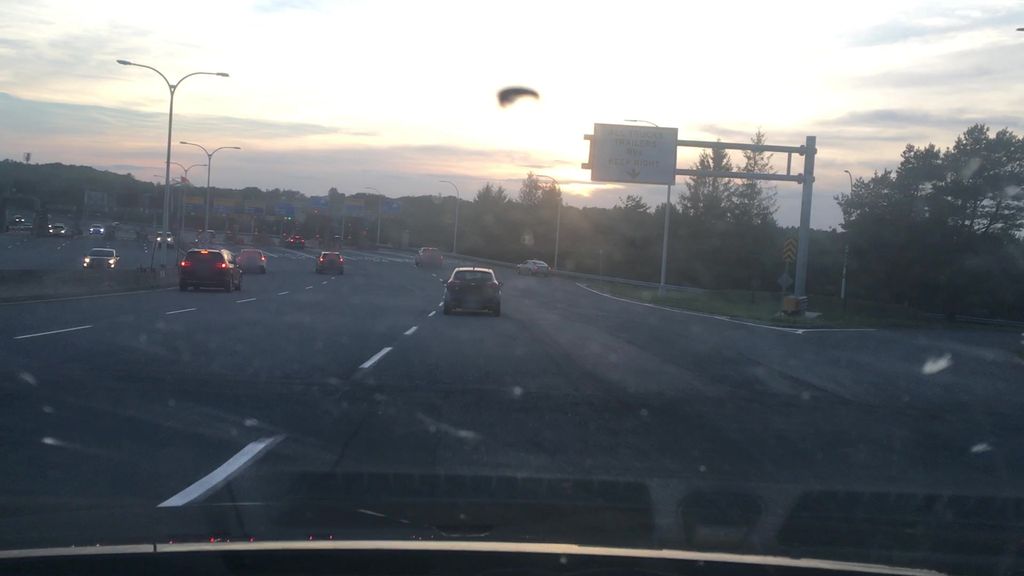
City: halifax